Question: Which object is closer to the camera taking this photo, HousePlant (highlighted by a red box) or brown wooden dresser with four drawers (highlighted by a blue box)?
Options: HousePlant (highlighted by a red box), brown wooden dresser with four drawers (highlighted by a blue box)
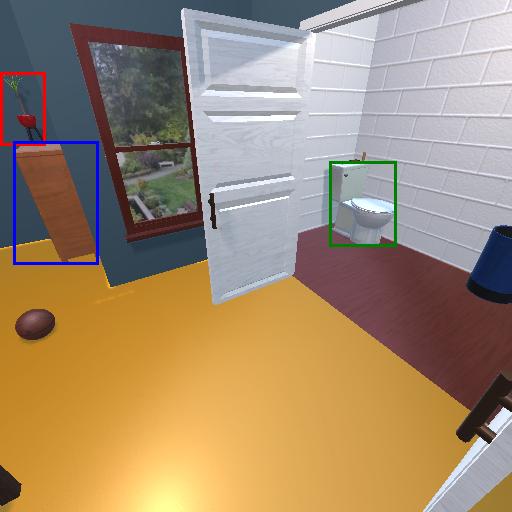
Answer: HousePlant (highlighted by a red box)